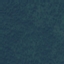
Land use / land cover class: Forest